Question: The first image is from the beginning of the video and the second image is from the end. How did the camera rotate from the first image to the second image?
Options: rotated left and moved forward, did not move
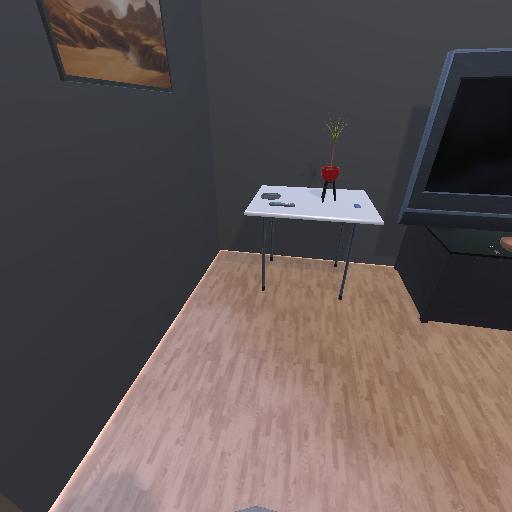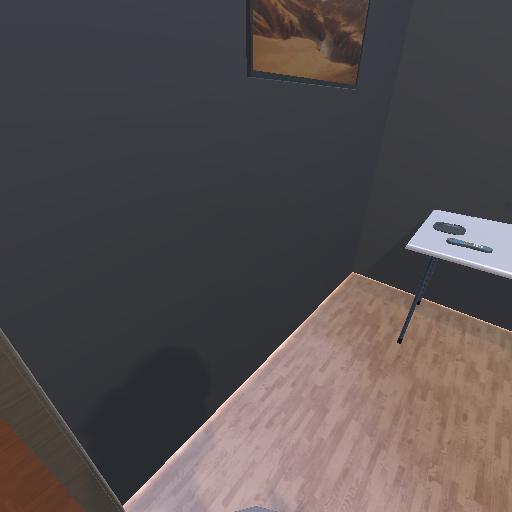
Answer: rotated left and moved forward